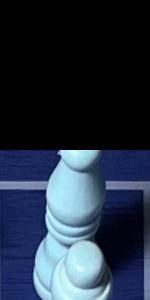
Label: Bishop_White